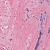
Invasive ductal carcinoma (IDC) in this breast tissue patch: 1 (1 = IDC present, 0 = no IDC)